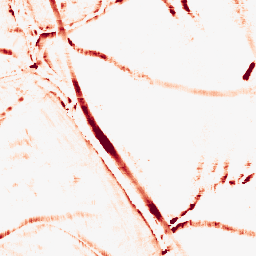
Category: morphological
Decomposition family: morphological_rect
Decomposition parameters: operation: opening
width: 10
height: 10
Upsampling method: sinc_blackman
Upsampling parameters: scale: 4
kernel_size: 16
Upsampling scale: 4